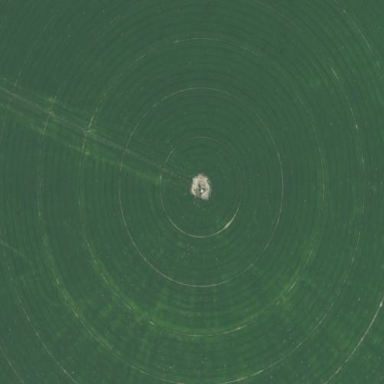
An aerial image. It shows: Farmland with pivot irrigation system.